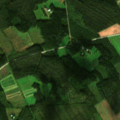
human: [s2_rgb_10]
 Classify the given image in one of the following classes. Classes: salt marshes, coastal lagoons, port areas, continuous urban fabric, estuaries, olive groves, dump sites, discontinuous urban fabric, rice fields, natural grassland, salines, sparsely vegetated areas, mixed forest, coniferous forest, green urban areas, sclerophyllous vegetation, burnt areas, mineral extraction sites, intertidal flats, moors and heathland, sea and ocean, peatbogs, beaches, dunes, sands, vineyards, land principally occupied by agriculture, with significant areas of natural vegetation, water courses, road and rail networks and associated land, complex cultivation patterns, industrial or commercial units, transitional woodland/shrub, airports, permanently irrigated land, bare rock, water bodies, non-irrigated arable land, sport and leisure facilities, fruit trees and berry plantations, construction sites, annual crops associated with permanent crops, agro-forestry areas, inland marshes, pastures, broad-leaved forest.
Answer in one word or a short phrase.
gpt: non-irrigated arable land, mixed forest